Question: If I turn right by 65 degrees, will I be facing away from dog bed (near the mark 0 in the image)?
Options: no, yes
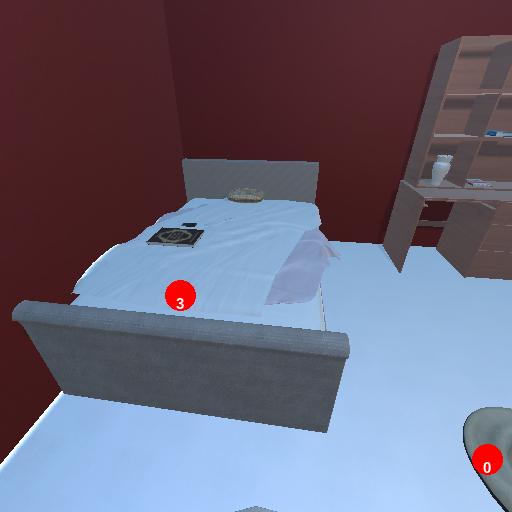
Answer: no